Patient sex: M
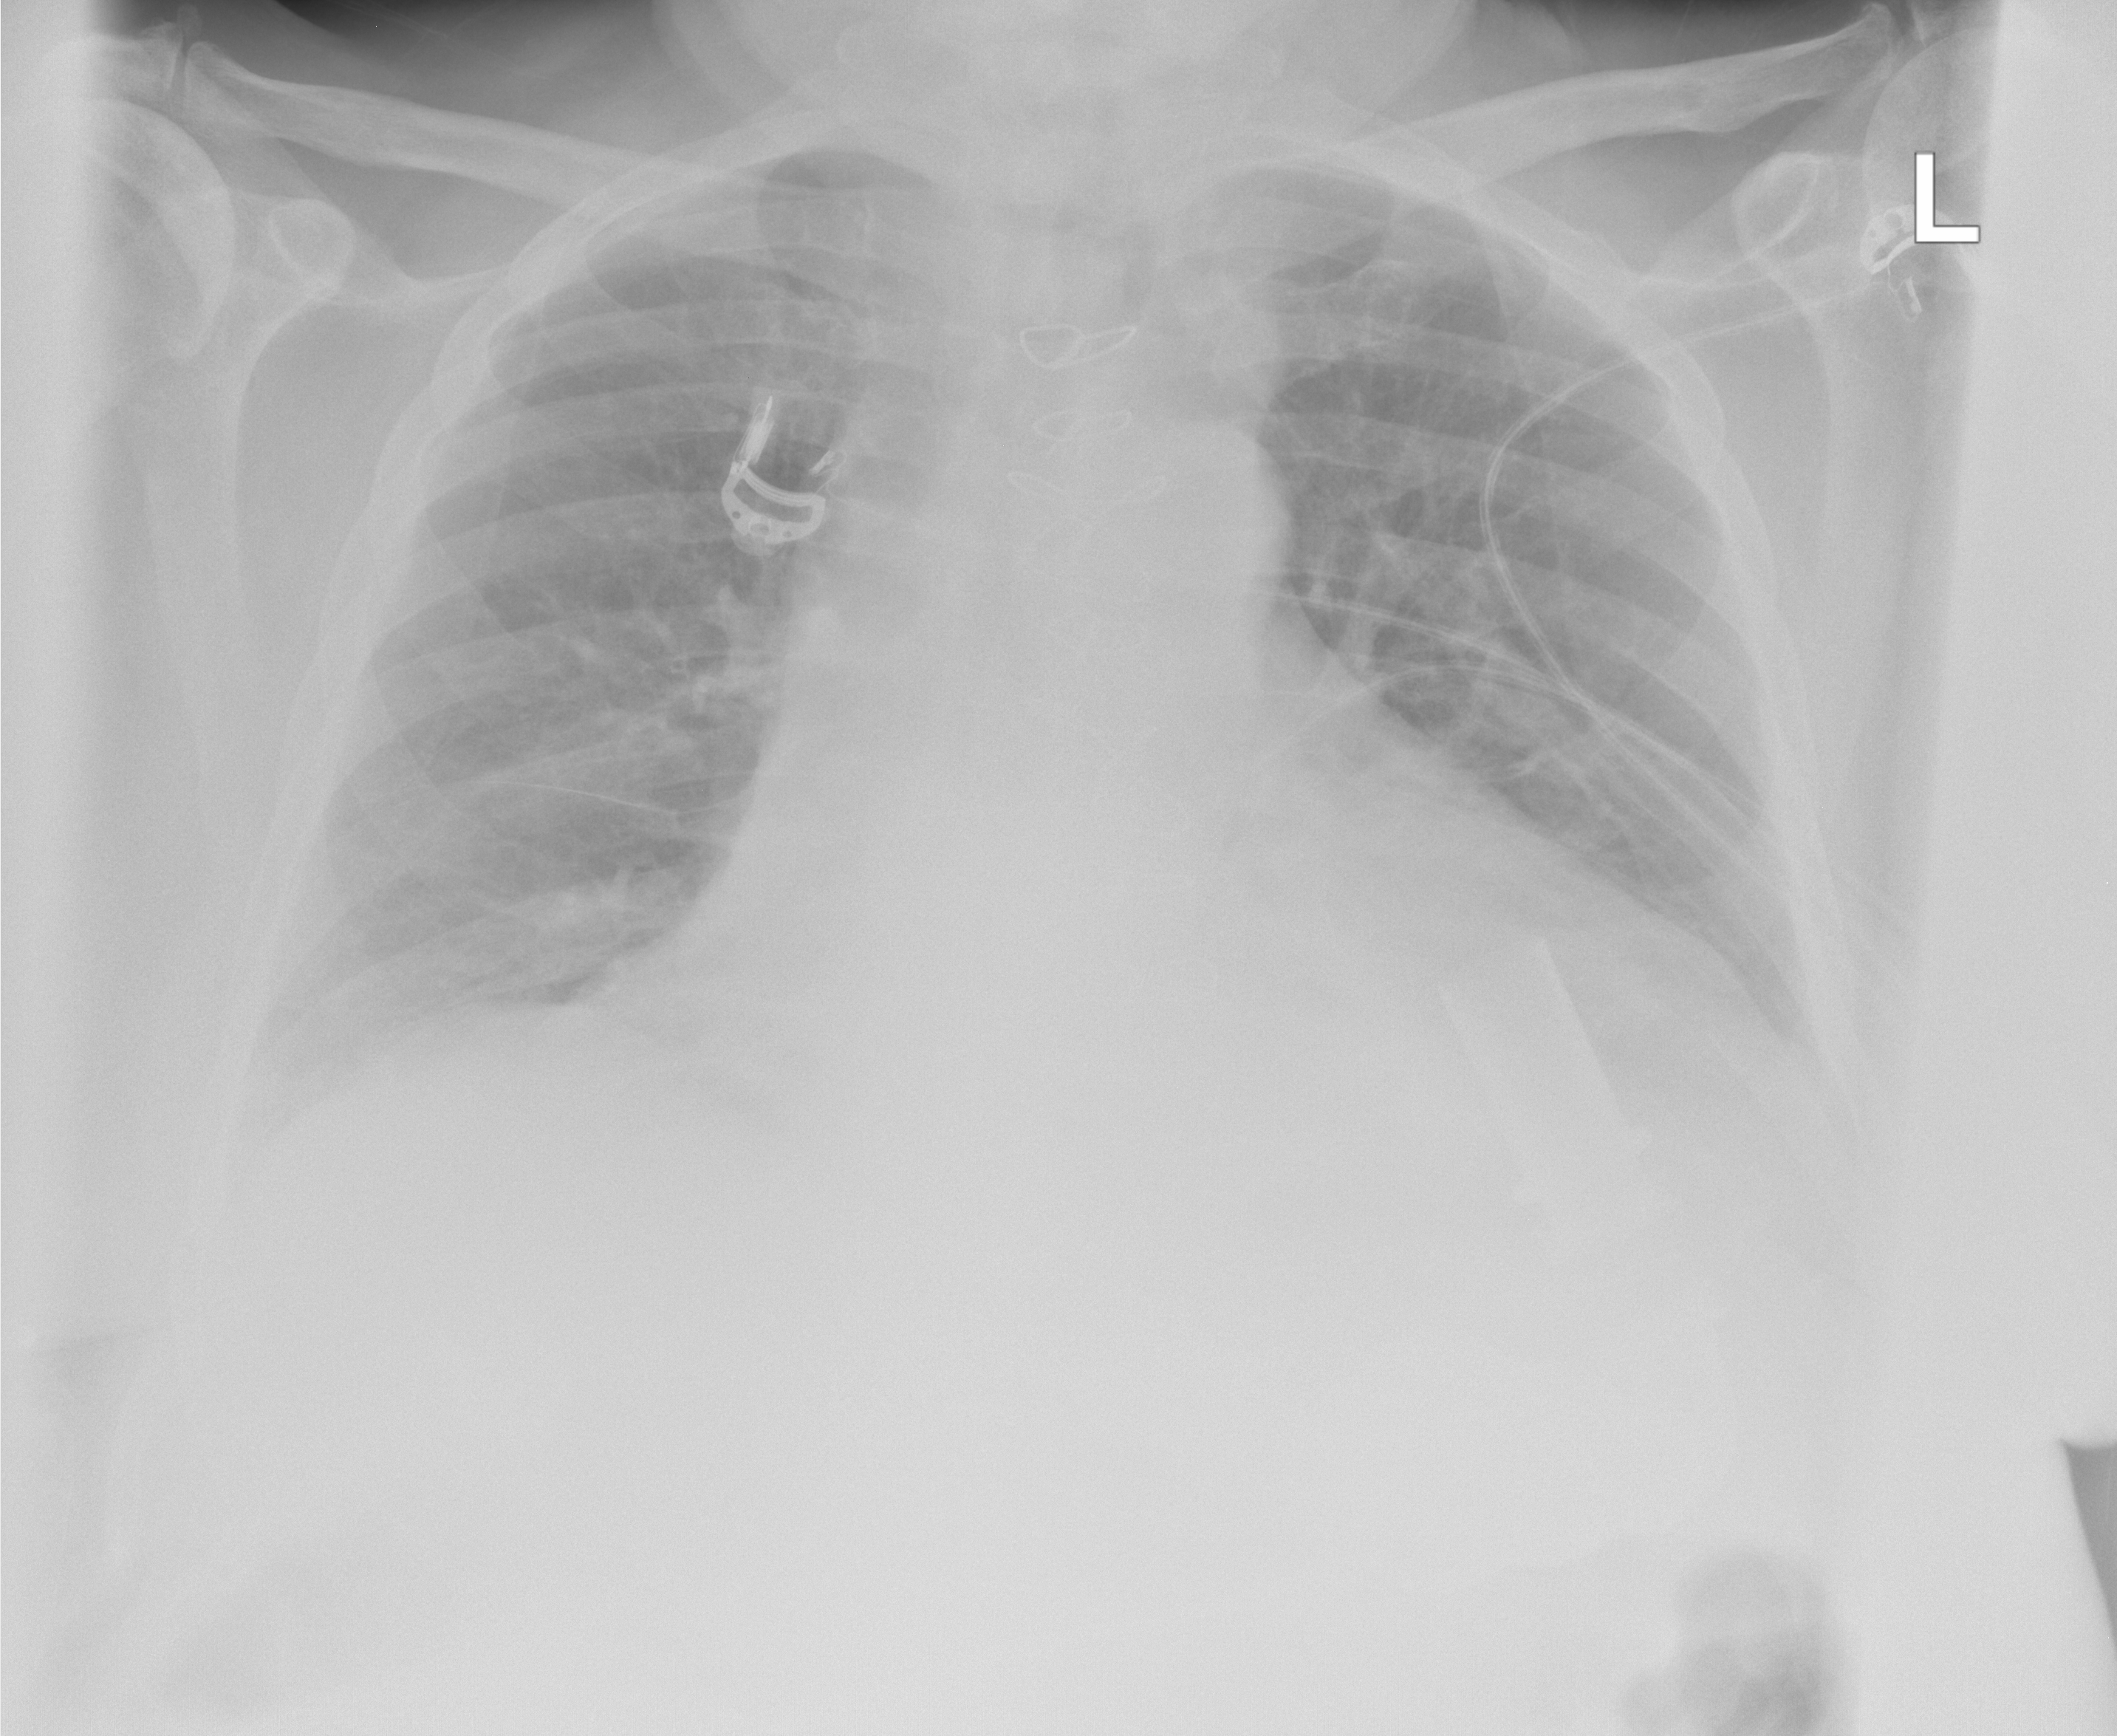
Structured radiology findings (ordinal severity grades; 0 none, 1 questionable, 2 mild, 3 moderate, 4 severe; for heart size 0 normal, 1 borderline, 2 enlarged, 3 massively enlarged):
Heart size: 1
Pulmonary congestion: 0
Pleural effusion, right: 0
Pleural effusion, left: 0
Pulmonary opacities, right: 0
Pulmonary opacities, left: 0
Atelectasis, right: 2
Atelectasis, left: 2